Aerial crown-view tile of a tropical tree (Barro Colorado Island, Panama), acquired 20241112:
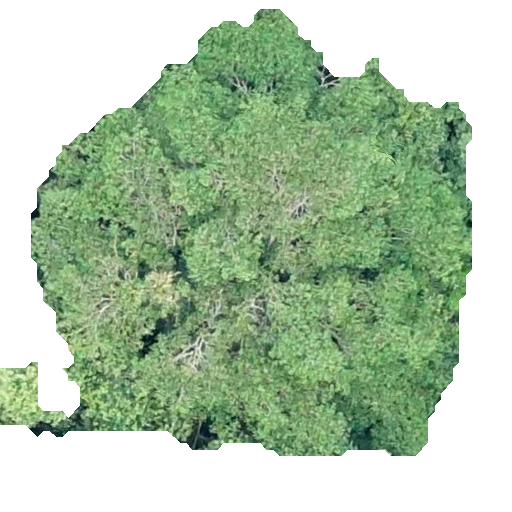
Species: Hura crepitans
GBIF accepted scientific name: Hura crepitans
Crown area: 236.009 m²